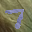
Label: 7